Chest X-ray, PA view. Patient: 65 years old, sex M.
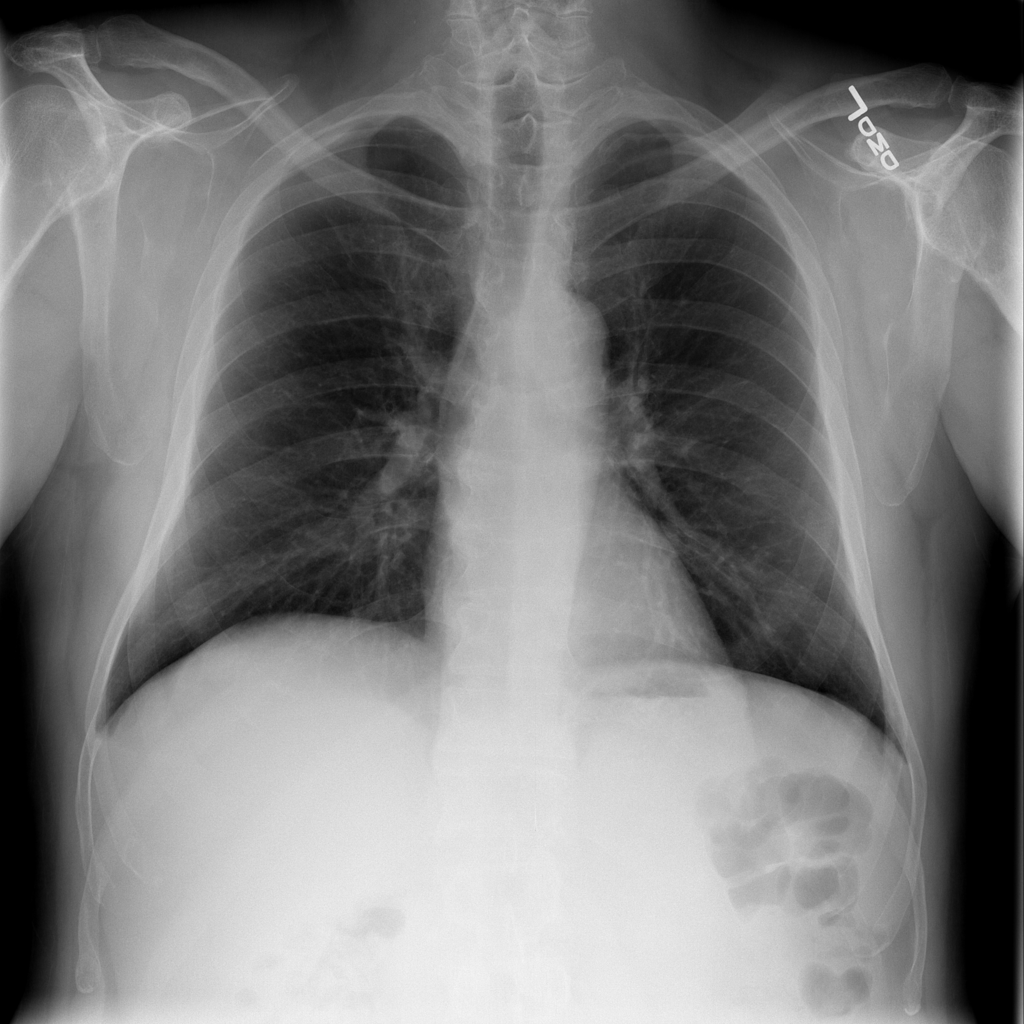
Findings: Infiltration